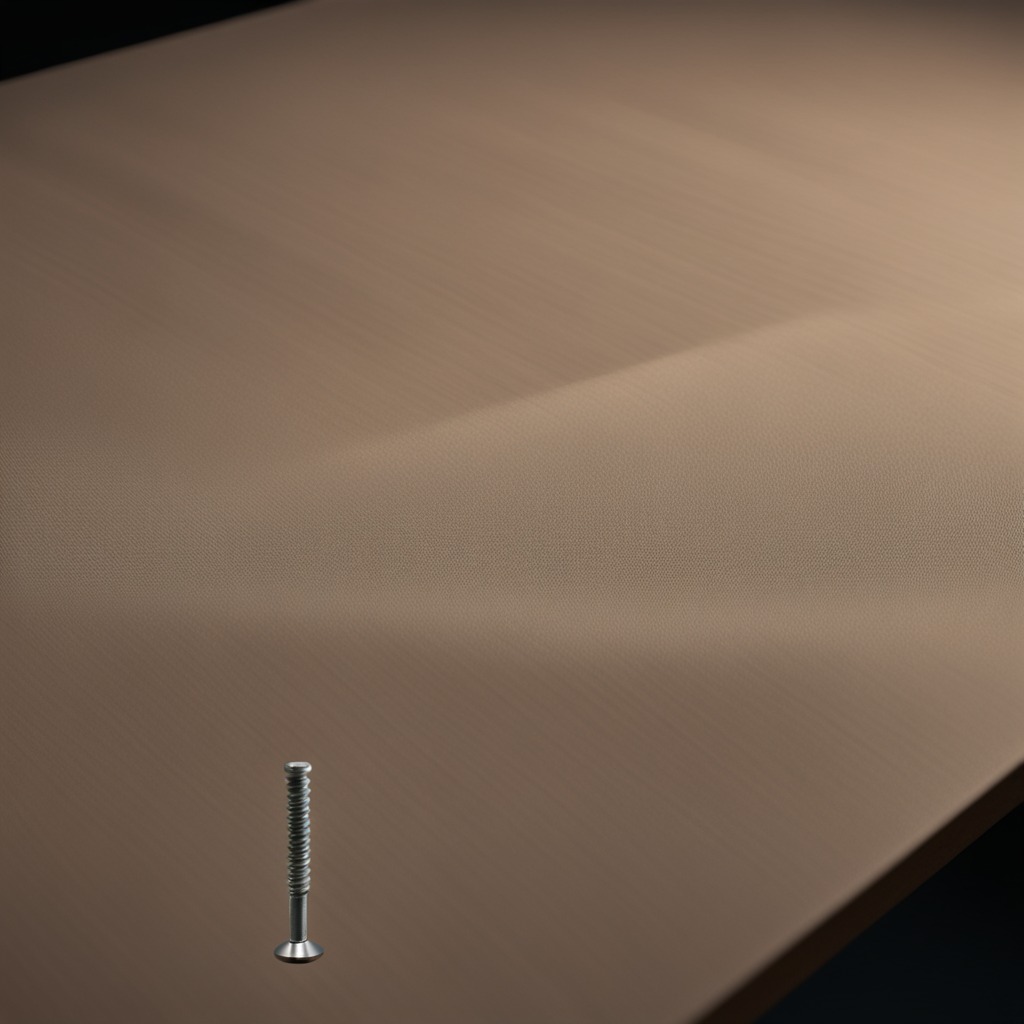
A metal screw is lying on a wooden table.